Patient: sex M, age 57
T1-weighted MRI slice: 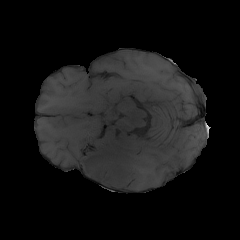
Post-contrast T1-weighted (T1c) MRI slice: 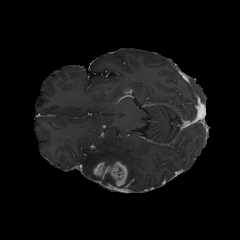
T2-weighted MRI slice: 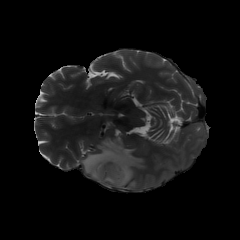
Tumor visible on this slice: yes
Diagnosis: Glioblastoma, IDH-wildtype
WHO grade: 4